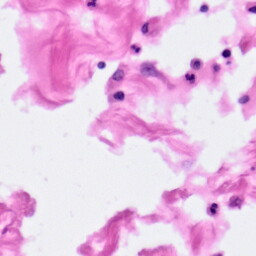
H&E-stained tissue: Pancreatic